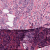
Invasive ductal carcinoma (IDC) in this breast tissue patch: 1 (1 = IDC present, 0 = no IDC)